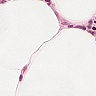
Metastatic tissue present: no